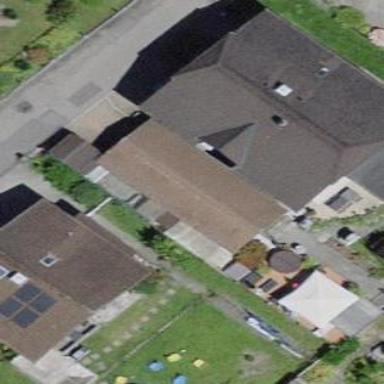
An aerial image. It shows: Garage.